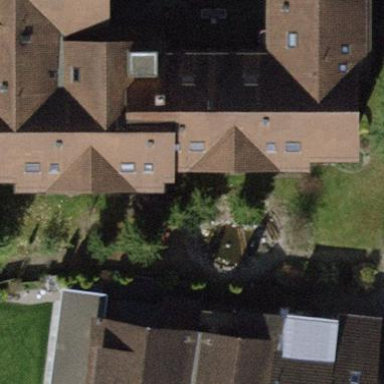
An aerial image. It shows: Semidetached house.